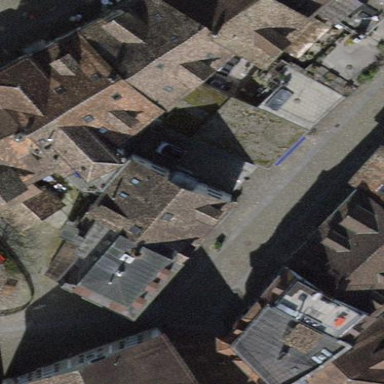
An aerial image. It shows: Building with gabled roof made of roof tiles.